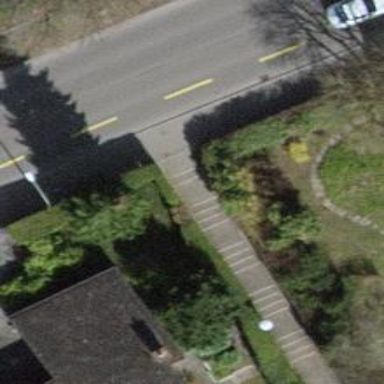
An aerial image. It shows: Road with steps.